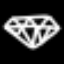
Label: diamond